Question: I am trying to get a simple example of how to us the AutoComplete JQuery plug-in work but running into some issue. The code is written in C# (2008) without using MVC.
'''
<%@ Page Language="C#" AutoEventWireup="true" CodeFile="Default.aspx.cs" Inherits="_Default" %>
<!DOCTYPE html PUBLIC "-//W3C//DTD XHTML 1.0 Transitional//EN" "http://www.w3.org/TR/xhtml1/DTD/xhtml1-transitional.dtd">
<html xmlns="http://www.w3.org/1999/xhtml">
<head runat="server">
<title></title>
<link rel="stylesheet" href="http://ajax.googleapis.com/ajax/libs/jqueryui/1.8.16/themes/base/jquery-ui.css" type="text/css" media="all" />
<script src="https://ajax.googleapis.com/ajax/libs/jquery/1.6.2/jquery.min.js" type="text/javascript"></script>
<script src="http://ajax.googleapis.com/ajax/libs/jqueryui/1.8.16/jquery-ui.min.js" type="text/javascript"></script>
<script type="text/javascript">
$(document).ready(function() {
//GetFormulary();
LoadAutoComplete();
});
function LoadAutoComplete() {
$("#quickSearchTextBox").autocomplete({
source: function(request, response) {
$.ajax({
type: "POST",
contentType: "application/json; charset=utf-8",
url: "/WebSite1/Default.aspx/GetTest2",
data: "{}",
dataType: "json",
success: function(data) {
response($.map(data, function(item) {
return {
label: item.TestName,
value: item.TestName
}
}));
}
});
},
minLength: 2
});
}
</script>
</head>
<body>
<form id="form1" runat="server">
<div>
<table id="quickSearchTable" border="0">
<tbody>
<tr>
<td>
<input style="width: 100%" id="quickSearchTextBox" title="Enter search words" maxlength="200" value="" />
</td>
</tr>
</tbody>
</table>
<div id="searchResults" style="display: none;">
</div>
</div>
</form>
</body>
</html>
'''
Code Behind:
'''
using System;
using System.Collections.Generic;
using System.Data;
using System.Data.SqlClient;
using System.Web.Script.Serialization;
using System.Web.Services;
using System.Web.UI;
public partial class _Default : Page
{
protected void Page_Load(object sender, EventArgs e)
{
}
[WebMethod]
public static string GetTest1()
{
return GetFTest2("art");
}
private static string GetFTest2(string searchPhrase)
{
var formularyTests = new List<FormularyTest>();
const string connectionString = "";
using (var sqlConnection = new SqlConnection(connectionString))
{
sqlConnection.Open();
var sqlCommand = new SqlCommand("Search", sqlConnection) { CommandType = CommandType.StoredProcedure };
sqlCommand.Parameters.Add(new SqlParameter("@Phrase", searchPhrase));
SqlDataReader sqlDataReader = sqlCommand.ExecuteReader();
while (sqlDataReader.Read())
{
formularyTests.Add(new FormularyTest { Name = sqlDataReader["LongName"].ToString() });
}
}
var jSearializer = new JavaScriptSerializer();
return jSearializer.Serialize(formularyTests);
}
[WebMethod]
public static List<FormularyTest> GetTest2()
{
return GetFTest1("arterial");
}
private static List<FormularyTest> GetFTest1(string searchPhrase)
{
var formularyTests = new List<FormularyTest>();
const string connectionString = "";
using (var sqlConnection = new SqlConnection(connectionString))
{
sqlConnection.Open();
var sqlCommand = new SqlCommand("Search", sqlConnection) { CommandType = CommandType.StoredProcedure };
sqlCommand.Parameters.Add(new SqlParameter("@Phrase", searchPhrase));
SqlDataReader sqlDataReader = sqlCommand.ExecuteReader();
while (sqlDataReader.Read())
{
formularyTests.Add(new FormularyTest { Name = sqlDataReader["LongName"].ToString() });
}
}
return formularyTests;
}
}
public class FormularyTest
{
public string Name { get; set; }
public string Url { get; set; }
}
'''

For some reason I cannot get anything to show up in the textbox. A little help would be much appreciated.
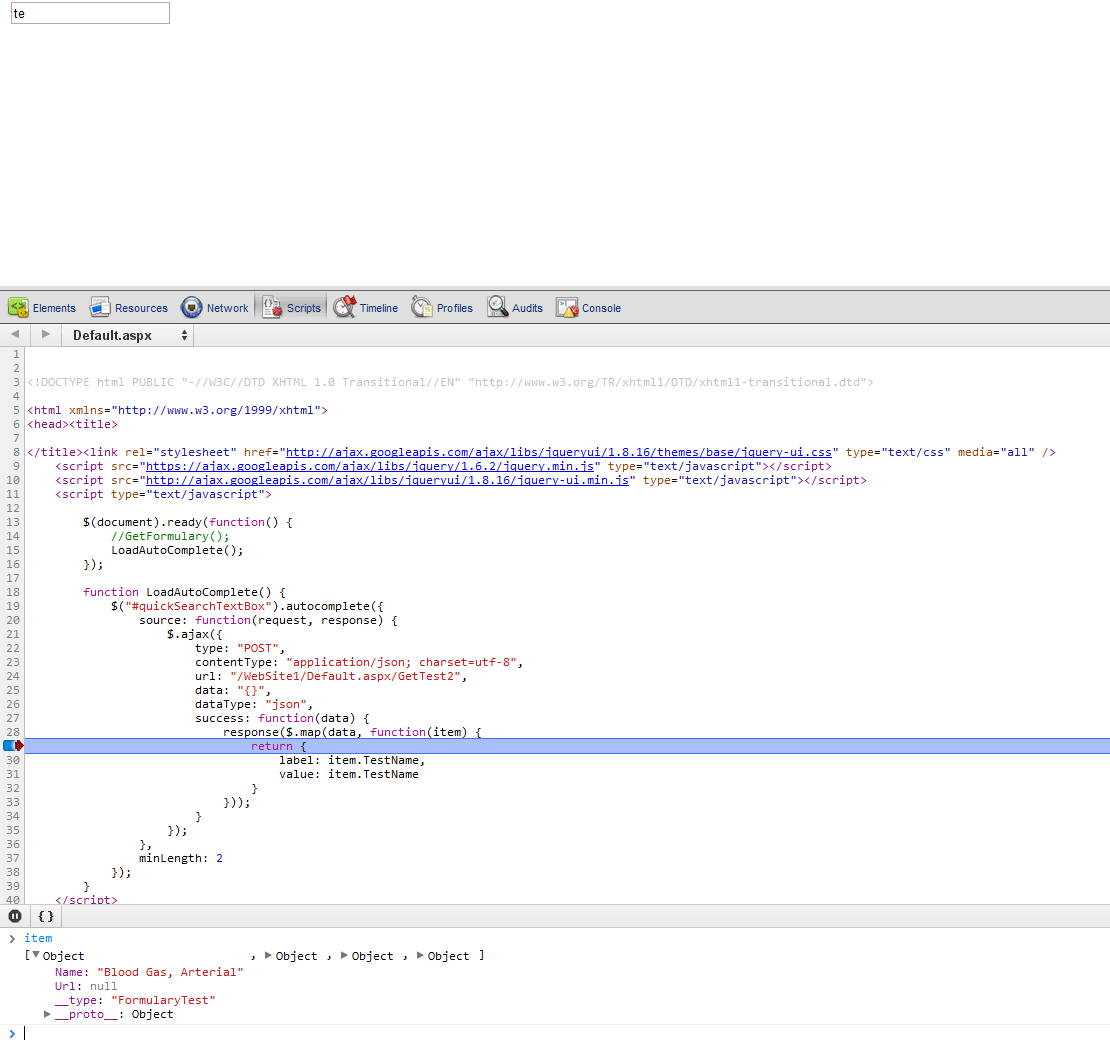
Answer: The JavaScriptSerializer is returning a result in the format of:
'''
{d:"[{"Name":"Test 1","Url":"url1"},{"Name":"Test 2","Url":"url2"}]"}
'''
So, 'data.d' would give you your serialized string '[{"Name":"Test 1","Url":"url1"},{"Name":"Test 2","Url":"url2"}]'. That woudl be closer to what you want, but you're really after a JSON array version of that string. If you use 'eval(data.d)' instead of 'data' in your success function, it will work. Admittedly, using eval is an imperfect solution, but it does allow your code to "work".
The following JavaScript has the change:
'''
function LoadAutoComplete() {
$("#quickSearchTextBox").autocomplete({
source: function (request, response) {
$.ajax({
type: "POST",
contentType: "application/json; charset=utf-8",
url: "/Service.asmx/Test",
data: "{'searchTerm':'" + request.term + "'}",
dataType: "json",
async: true,
success: function (data) {
response($.map(eval(data.d), function (item) {
return {
label: item.Name,
value: item.Url
}
}));
},
error: function (result) {
alert("Error loading the data");
}
});
},
minLength: 2
});
'''